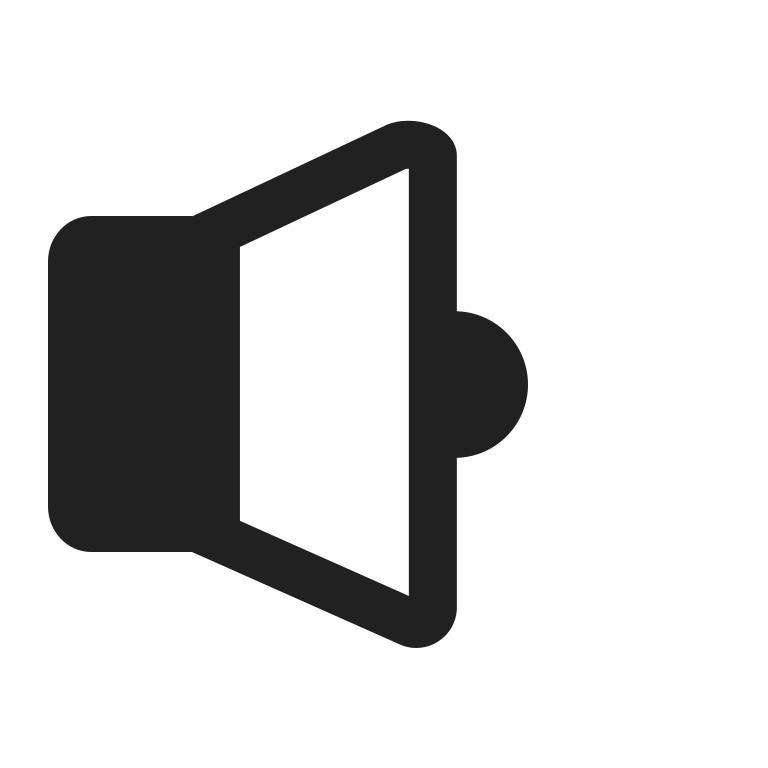
speaker low volume high contrast